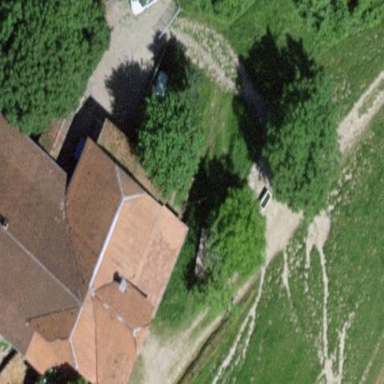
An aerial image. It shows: Farm building.